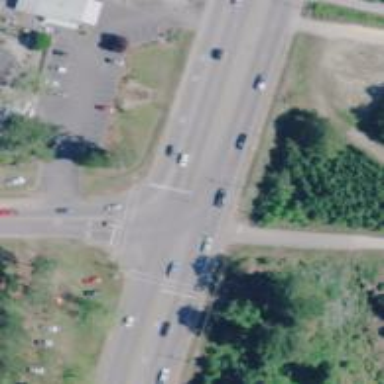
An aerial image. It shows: Marked road crossing.